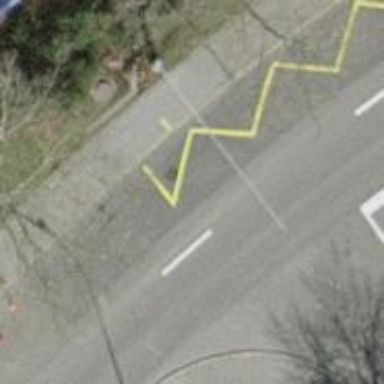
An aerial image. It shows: Trolleybus stop position for public transport.